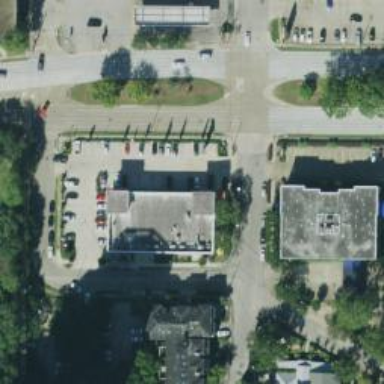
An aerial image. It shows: Parking space.